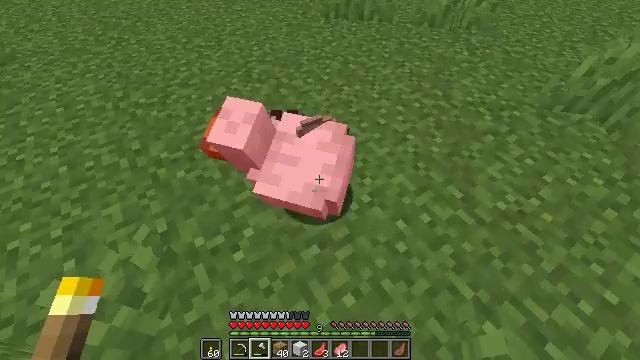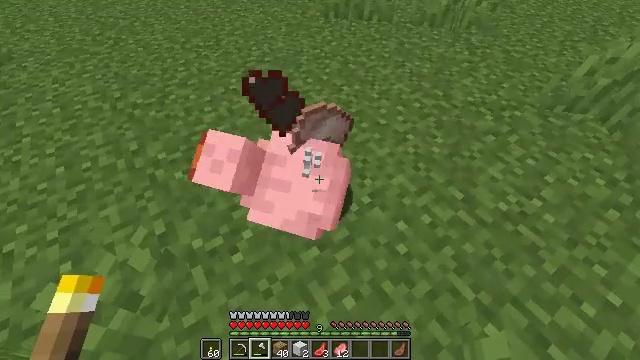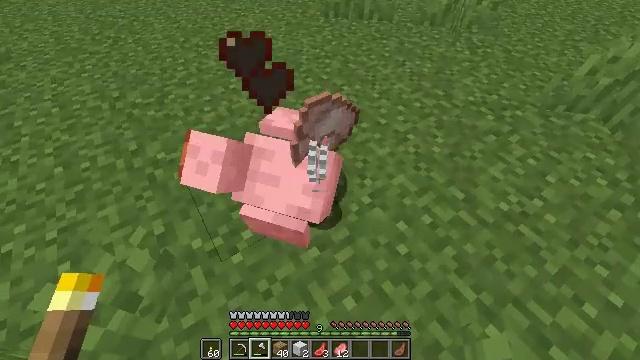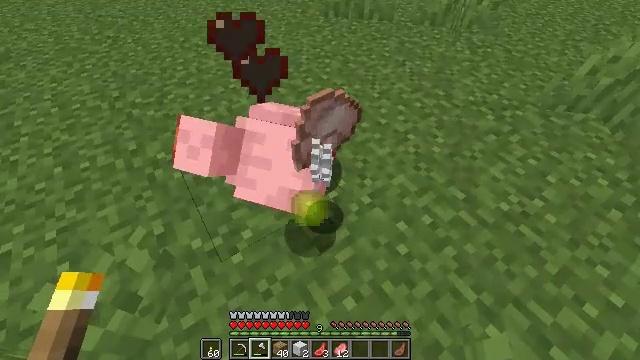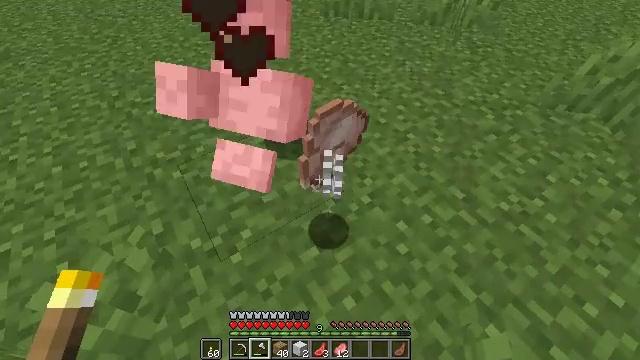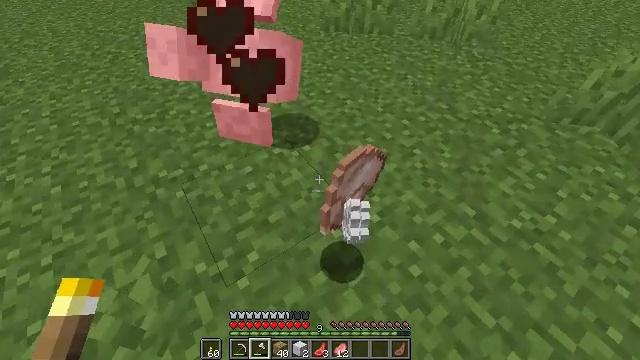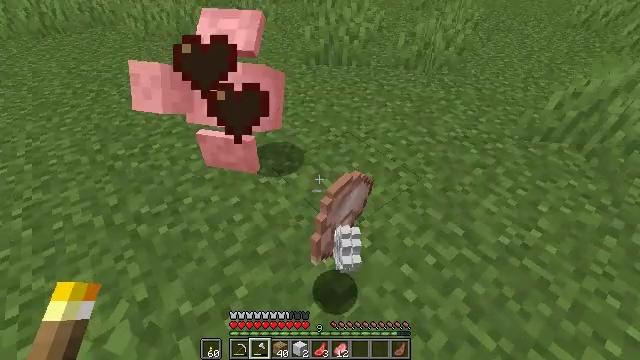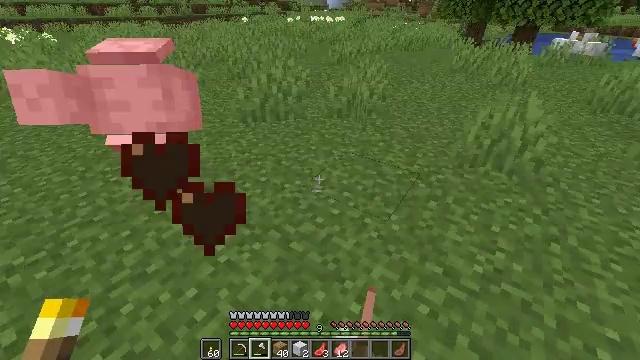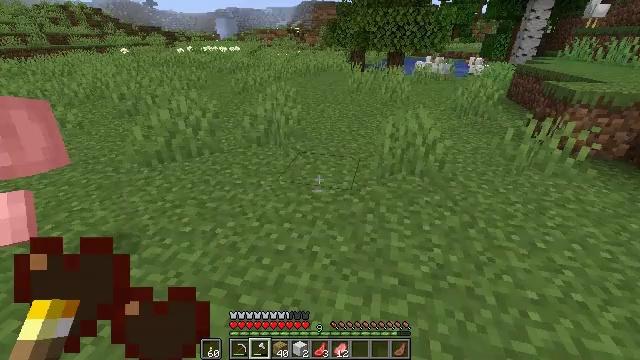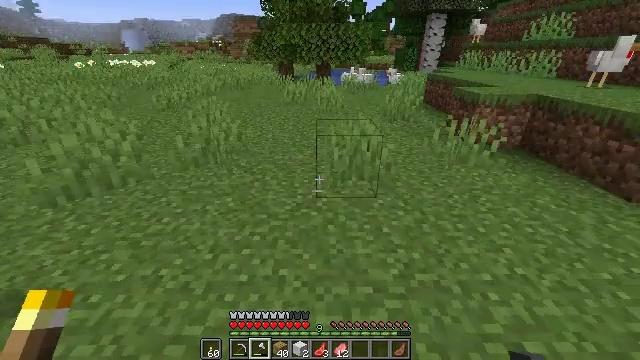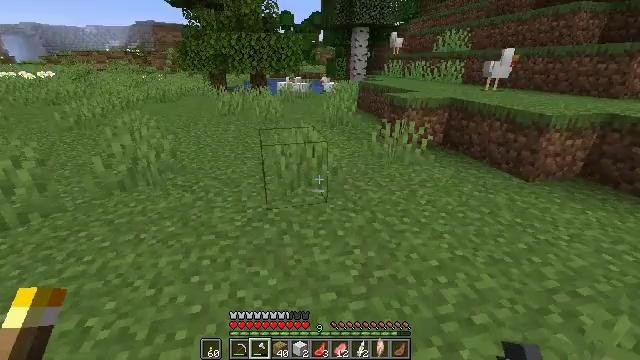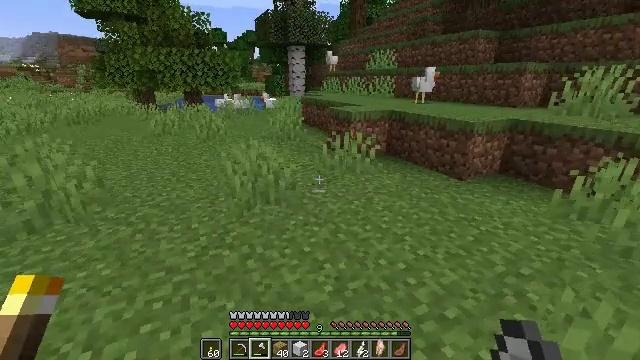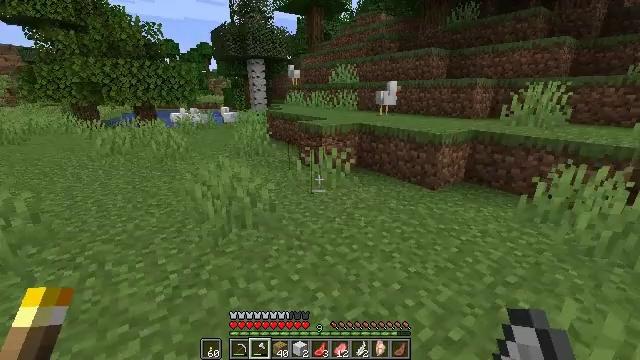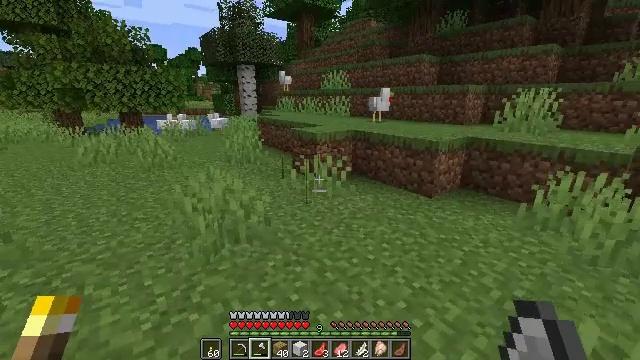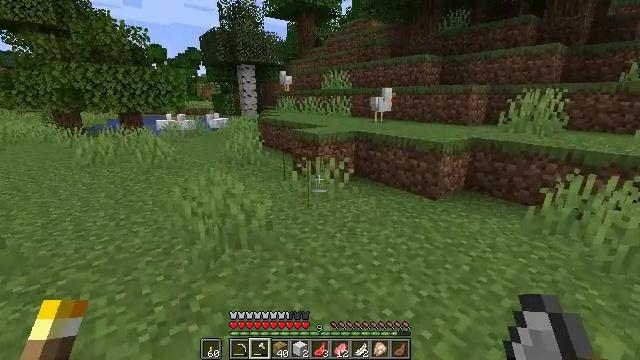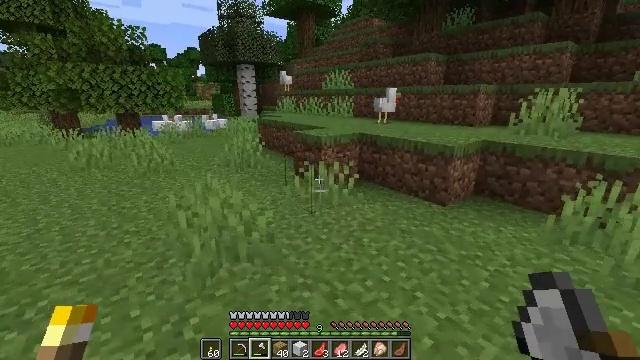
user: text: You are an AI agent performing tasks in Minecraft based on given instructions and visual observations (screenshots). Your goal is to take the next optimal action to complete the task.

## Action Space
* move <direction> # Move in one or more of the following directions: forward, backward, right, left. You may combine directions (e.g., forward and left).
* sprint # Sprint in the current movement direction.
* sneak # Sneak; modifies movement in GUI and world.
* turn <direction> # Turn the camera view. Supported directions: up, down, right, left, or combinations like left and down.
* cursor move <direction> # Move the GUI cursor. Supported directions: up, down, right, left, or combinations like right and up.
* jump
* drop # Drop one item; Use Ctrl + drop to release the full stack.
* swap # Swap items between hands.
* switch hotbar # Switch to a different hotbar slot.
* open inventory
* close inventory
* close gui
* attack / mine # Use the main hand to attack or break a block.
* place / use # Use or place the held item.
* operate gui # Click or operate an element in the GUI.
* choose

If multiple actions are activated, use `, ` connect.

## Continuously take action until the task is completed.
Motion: motion action
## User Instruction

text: Hunt a chicken.
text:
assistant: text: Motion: no_op
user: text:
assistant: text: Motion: no_op
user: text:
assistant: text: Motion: no_op
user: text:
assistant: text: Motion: no_op
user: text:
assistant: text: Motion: move forward and move left, turn up
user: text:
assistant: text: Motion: move forward and move left, turn right and up
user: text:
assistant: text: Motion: move forward and move left, turn right and up
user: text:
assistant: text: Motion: move forward and move left, turn right and up
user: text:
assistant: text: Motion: move forward and move left, turn right and up
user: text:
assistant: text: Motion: move forward and move left, turn right and up
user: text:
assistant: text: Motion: move forward and move left, turn right and up
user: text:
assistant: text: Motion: move forward, turn right and up
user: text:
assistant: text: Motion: move forward, turn right and up
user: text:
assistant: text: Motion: move forward
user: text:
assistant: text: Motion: move forward
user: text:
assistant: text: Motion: move forward
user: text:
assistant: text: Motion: move forward
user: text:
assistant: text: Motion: move forward
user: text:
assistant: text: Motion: move forward, turn right
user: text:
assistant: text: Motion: move forward, turn right and up
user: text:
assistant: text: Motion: move forward, turn right and up
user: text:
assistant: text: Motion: move forward, turn right and up
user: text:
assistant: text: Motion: move forward, turn right and up
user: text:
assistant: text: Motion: move forward
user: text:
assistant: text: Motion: move forward
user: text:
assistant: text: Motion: move forward
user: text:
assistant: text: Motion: move forward
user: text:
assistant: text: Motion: move forward
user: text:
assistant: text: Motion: move forward
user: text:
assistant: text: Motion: move forward